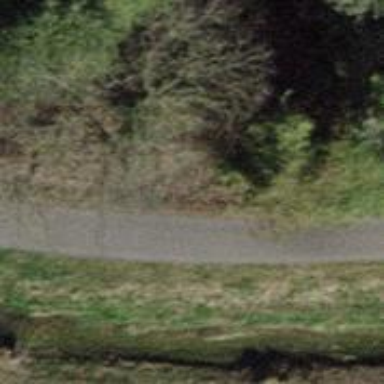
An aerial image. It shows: Asphalt track with grade 1 track type. There is cycle track alongside the road.